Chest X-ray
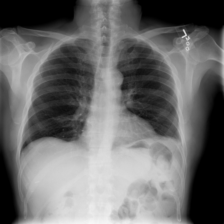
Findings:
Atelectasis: positive
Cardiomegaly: negative
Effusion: negative
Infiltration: negative
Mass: negative
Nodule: negative
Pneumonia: negative
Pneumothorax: negative
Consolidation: negative
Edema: negative
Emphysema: negative
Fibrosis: negative
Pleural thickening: negative
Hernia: negative